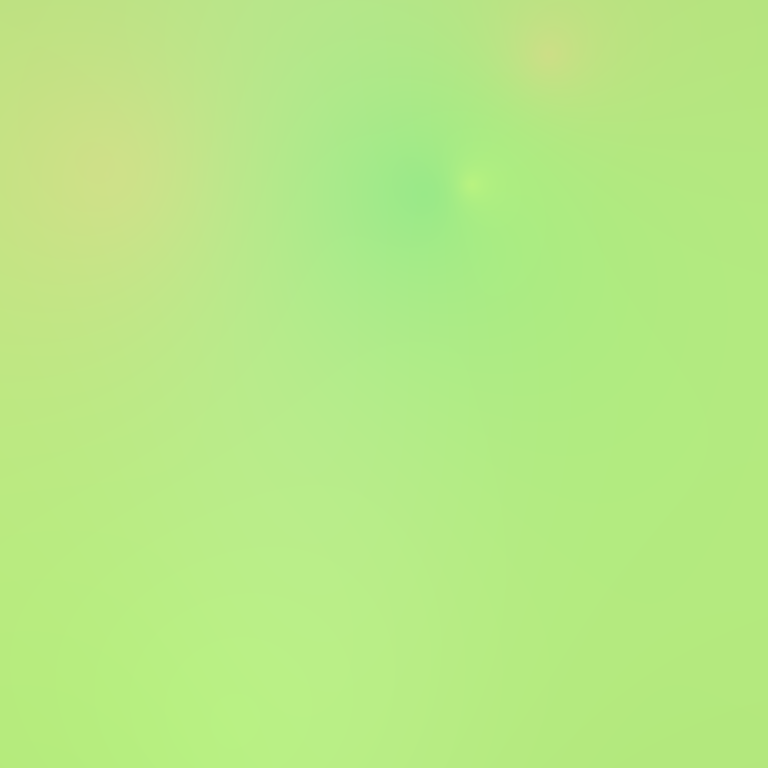
Abstract light effect, smooth blend from soft green to pale yellow, calm atmosphere, diffuse light, no room, no furniture, no objects.